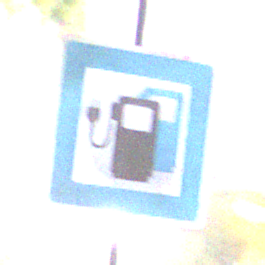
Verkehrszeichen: LadestationFuerElektrofahrzeuge
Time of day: Night
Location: Outdoor (Suburban)
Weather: PartlyCloudy
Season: NotSpecified
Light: Artificial